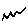
Label: zigzag